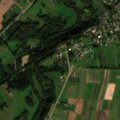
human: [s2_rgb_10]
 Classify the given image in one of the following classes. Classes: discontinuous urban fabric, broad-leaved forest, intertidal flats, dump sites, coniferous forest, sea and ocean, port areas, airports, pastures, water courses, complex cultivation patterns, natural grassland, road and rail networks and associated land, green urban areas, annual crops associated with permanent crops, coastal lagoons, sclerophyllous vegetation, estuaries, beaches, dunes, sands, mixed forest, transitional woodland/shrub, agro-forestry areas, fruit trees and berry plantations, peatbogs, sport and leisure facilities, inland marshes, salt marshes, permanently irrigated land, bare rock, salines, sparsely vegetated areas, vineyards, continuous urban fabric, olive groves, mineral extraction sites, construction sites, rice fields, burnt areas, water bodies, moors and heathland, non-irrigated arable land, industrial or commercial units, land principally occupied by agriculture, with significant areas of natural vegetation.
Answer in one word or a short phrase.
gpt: discontinuous urban fabric, non-irrigated arable land, complex cultivation patterns, land principally occupied by agriculture, with significant areas of natural vegetation, broad-leaved forest